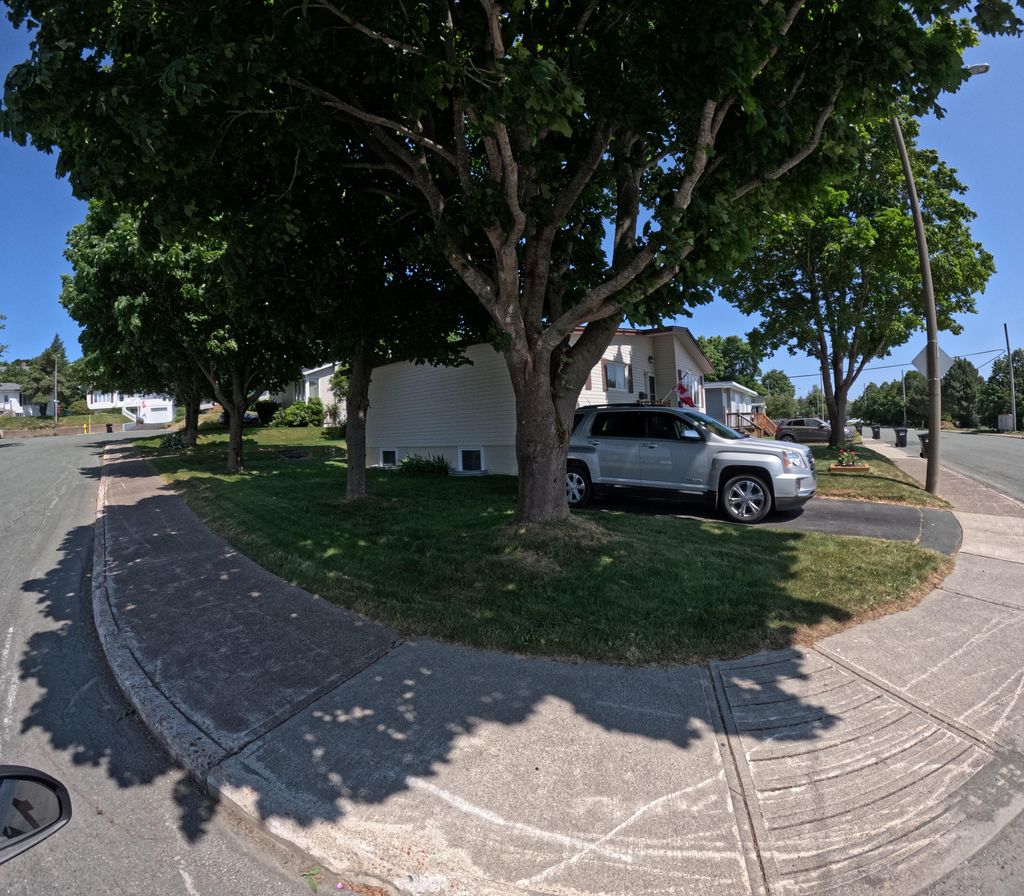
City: st_johns